Field crop: maize
Growth stage: 2
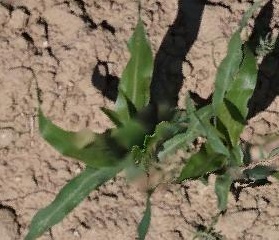
Species: maize